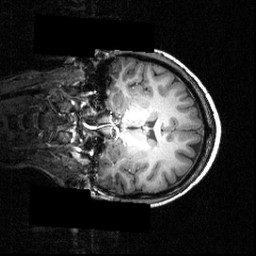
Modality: T1w
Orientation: coronal
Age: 16
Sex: female
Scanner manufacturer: siemens
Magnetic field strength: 3.951 T
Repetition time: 1.5 s
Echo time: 0.00335 s